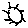
Label: sun